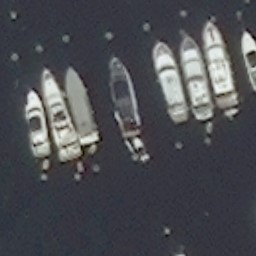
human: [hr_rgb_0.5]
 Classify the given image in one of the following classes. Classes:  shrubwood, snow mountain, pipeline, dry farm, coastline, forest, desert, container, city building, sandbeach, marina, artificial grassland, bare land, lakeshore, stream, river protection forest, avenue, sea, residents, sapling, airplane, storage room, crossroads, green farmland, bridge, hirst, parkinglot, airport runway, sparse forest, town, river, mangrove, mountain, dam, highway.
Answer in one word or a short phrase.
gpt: marina